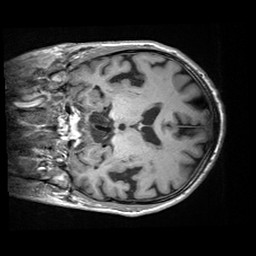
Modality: T1w
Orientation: coronal
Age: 83
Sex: male
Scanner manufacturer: siemens
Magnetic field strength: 3 T
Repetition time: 2.2 s
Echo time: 0.00251 s